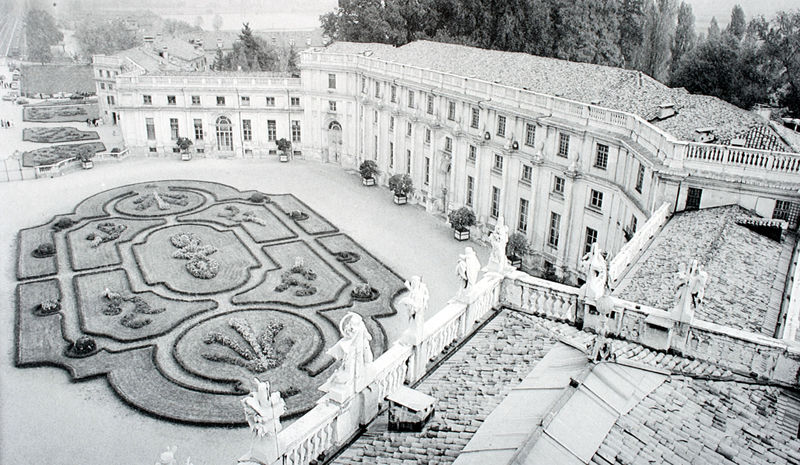
Titel: Westflügel
Künstler: Filippo Juvarra
Standort: Stupinigi
Institution: Palazzina di Caccia
Schlagwörter: flügel, himmel, weiß, bäume, grün, menschen, see, blume, blumen, fenster, grau, hell, hintergrund, licht, schwarz, terasse, tür, anlage, dach, gebäude, gras, haus, park, rasen, schloss, weg, muster, ornament, architektur, barock, busch, büsche, pfad, figur, rokkoko, pflanzen, wald, dachziegel, kamin, schornstein, engel, garten, skulptur, balkon, kübel, pflanzkübel, ecke, fassade, italien, türen, dächer, giebel, schornsteine, ziegel, luftperspektive, hof, platz, pilaster, vogelperspektive, figuren, palace, symmetrie, ornamente, galerie, anbau, foto, fotografie, eingang, innenhof, palast, balustrade, symmetrisch, schwarz weiss, reihe, photo, wappen, villa, geometrisch, gesims, skulpturen, risalit, statuen, anwesen, residenz, mezzanin, häuserfassade, beet, beete, blumenbeet, rabatte, trog, gaube, geschosse, parterre, plan, gärten, ballustrade, garden, breit, statuetten, stockwerke, ensemble, labyrinth, schindeln, fesnter, bauplastik, aufriss, mittelrisalit, attika, eckrisalit, gesimms, schlossanlage, gartenanlage, balluster, trakt, rasenfläche, baluster, buchsbaum, gartenarchitektur, attikafiguren, luftbild, skulpur, rabatten, schlösschen, broderie, jardin, rococo, court, labirynth, schlossbau, photography, firguren, stupinigi, broderien, castel, honeur, jardins, tog, weig, à la française, fernster, schlusspark, kaminv